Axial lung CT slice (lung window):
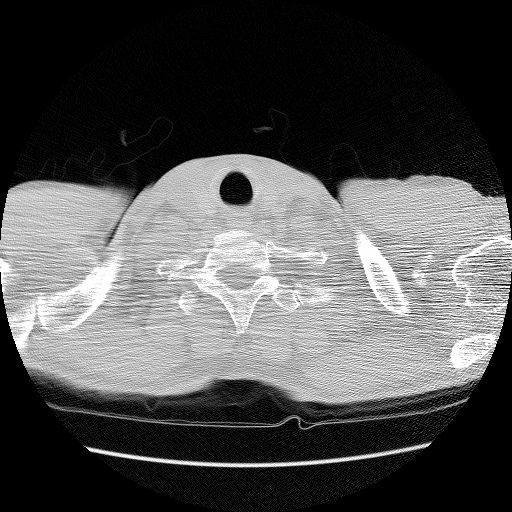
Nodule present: no